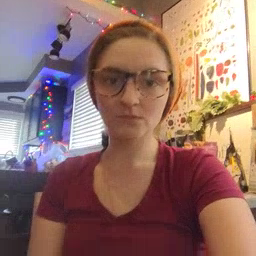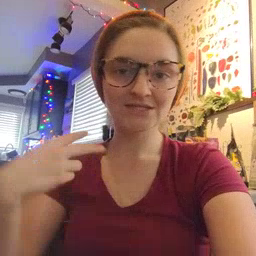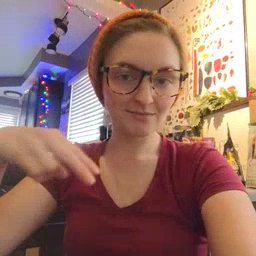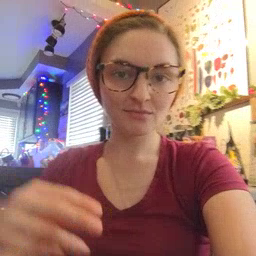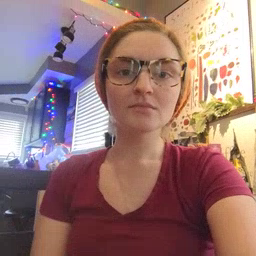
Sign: dance